Question: This is a digital circuit problem. Given known input values for the circuit, determine the output value.
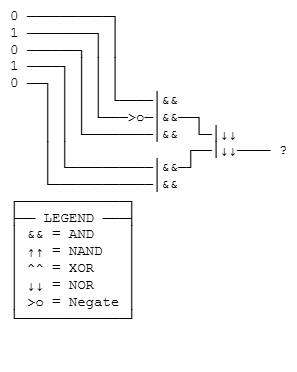
Answer: 1